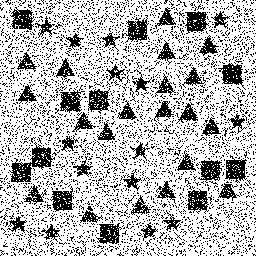
Squares: 13
Triangles: 20
Stars: 15
Total shapes: 48